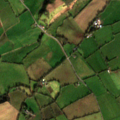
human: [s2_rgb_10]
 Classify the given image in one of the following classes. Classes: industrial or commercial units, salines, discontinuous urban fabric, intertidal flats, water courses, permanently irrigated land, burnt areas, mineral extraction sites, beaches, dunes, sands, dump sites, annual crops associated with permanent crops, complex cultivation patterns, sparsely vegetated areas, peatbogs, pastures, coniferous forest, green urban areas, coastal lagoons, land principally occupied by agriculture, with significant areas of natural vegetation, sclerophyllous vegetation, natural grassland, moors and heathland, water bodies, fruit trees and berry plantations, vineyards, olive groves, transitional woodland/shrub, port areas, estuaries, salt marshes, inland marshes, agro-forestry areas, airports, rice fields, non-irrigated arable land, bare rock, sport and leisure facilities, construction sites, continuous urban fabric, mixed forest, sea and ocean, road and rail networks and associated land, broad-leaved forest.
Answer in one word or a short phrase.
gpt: non-irrigated arable land, pastures